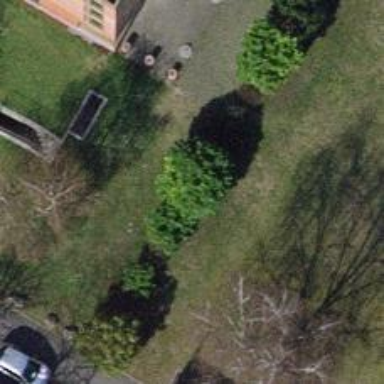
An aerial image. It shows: Urban environment with evergreen needle-leaved trees.